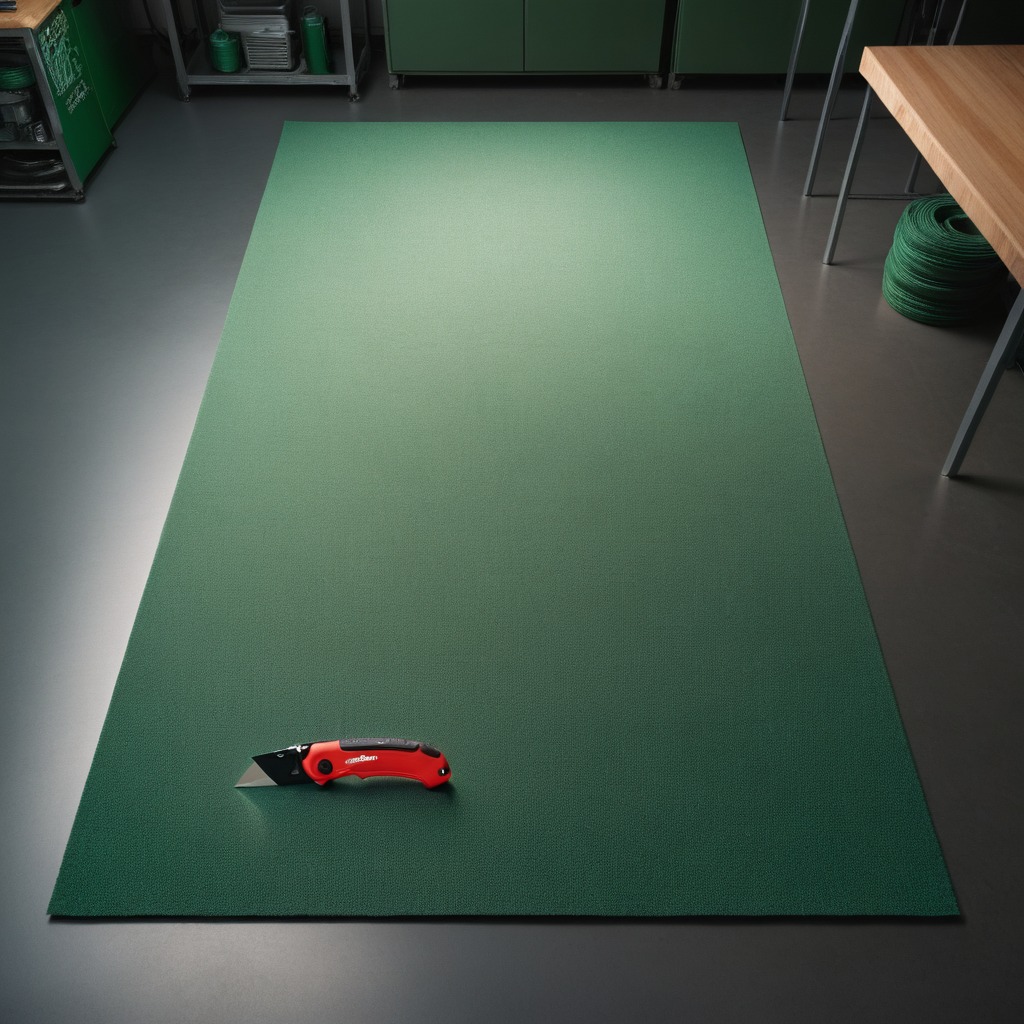
A utility knife lies on a clean granite tabletop covered with a green rubber mat inside a workshop under bright overhead lighting crisp shadows high clarity worn but beneath the mat.